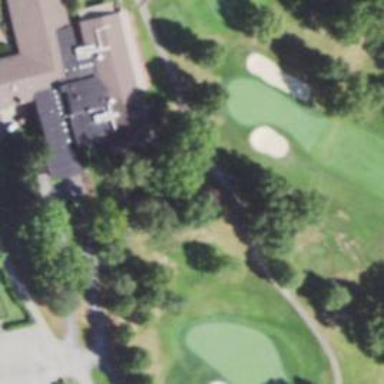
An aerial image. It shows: Path for both roads and golfers.